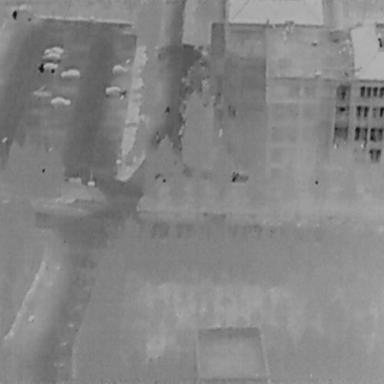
There are seven Cars in the infrared image.